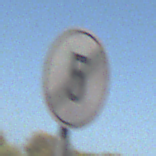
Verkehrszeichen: EndeGeschwindigkeit5
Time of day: MorningAfternoon
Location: Outdoor (Nature)
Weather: Clear
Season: NotSpecified
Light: Natural